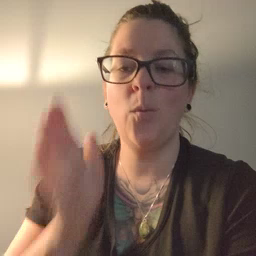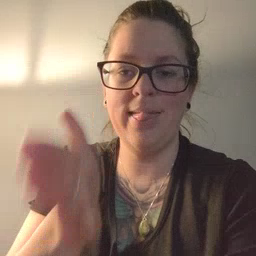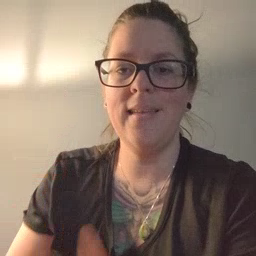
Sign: will